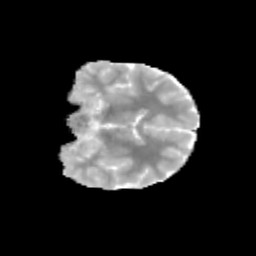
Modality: MD
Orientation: coronal
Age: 11
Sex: female
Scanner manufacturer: siemens
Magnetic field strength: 3 T
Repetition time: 3.8 s
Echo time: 0.07 s